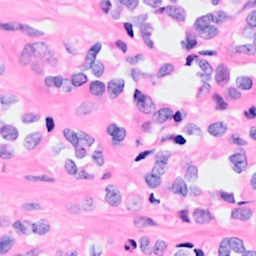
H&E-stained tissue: Breast